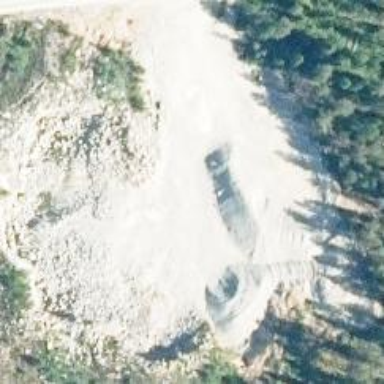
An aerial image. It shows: Quarry with gravel as the main resource.